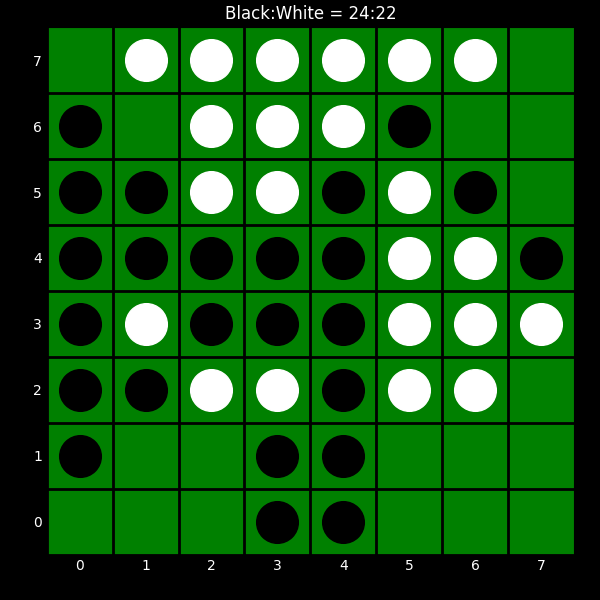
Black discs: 24
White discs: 22